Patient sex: M
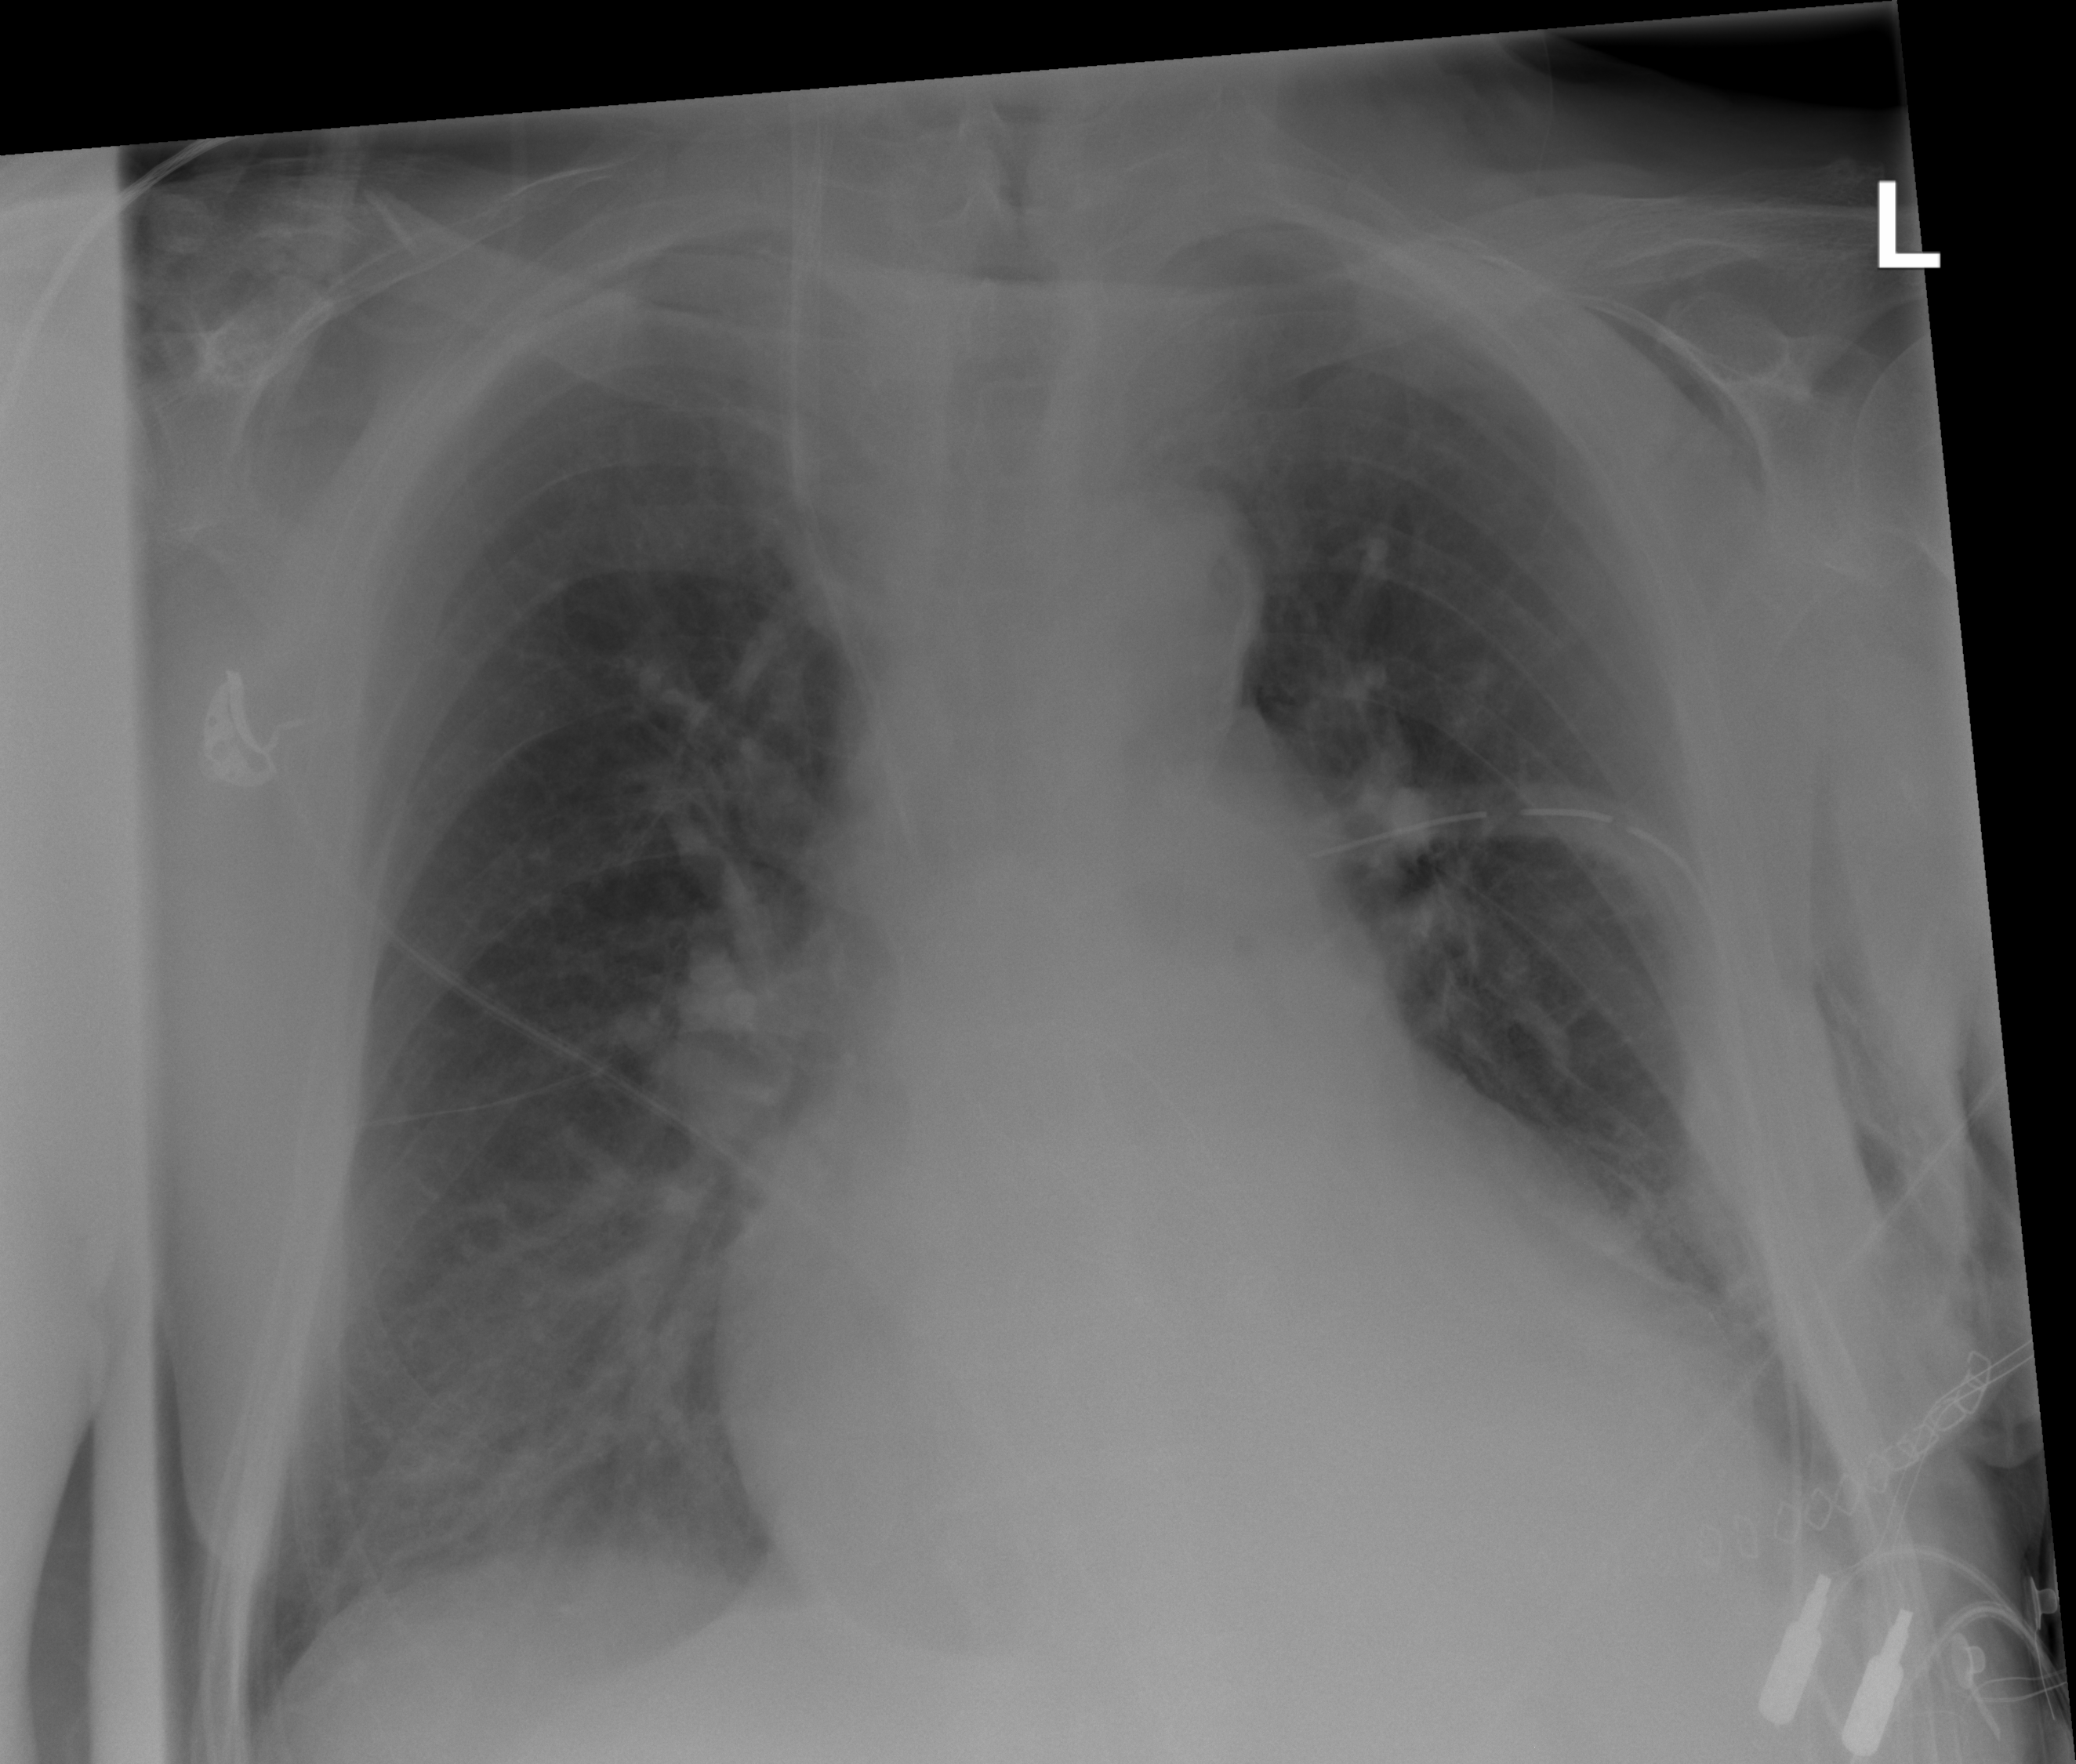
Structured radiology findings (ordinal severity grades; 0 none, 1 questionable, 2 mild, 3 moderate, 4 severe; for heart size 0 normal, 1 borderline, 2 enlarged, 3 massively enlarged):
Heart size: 2
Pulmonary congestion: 2
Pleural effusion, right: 0
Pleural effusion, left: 2
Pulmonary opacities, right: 0
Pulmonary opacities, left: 0
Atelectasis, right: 0
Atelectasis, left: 2